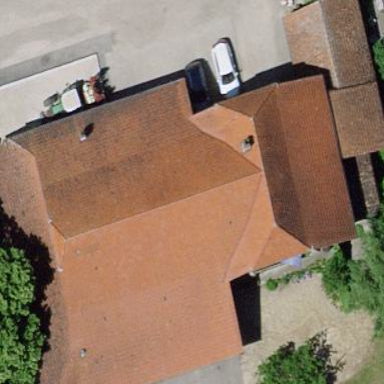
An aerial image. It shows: Farm building.